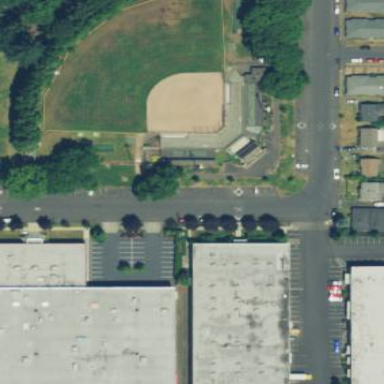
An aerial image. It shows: Baseball stadium.